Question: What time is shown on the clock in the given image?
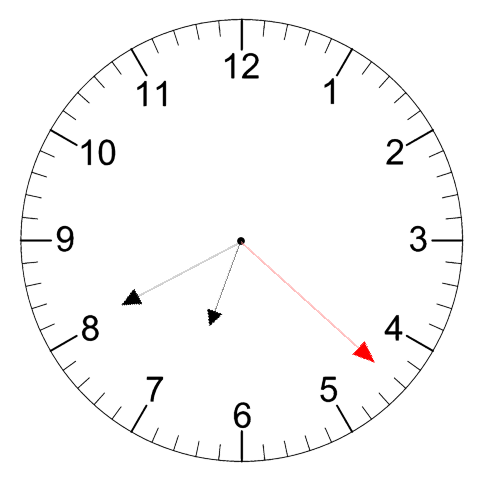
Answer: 06:40:22